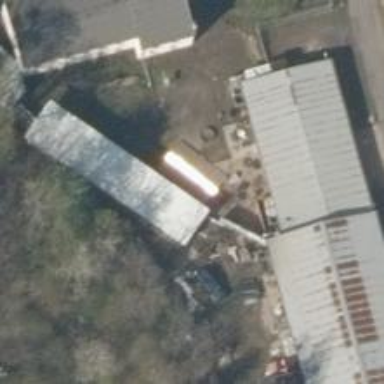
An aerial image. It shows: Shed building.